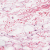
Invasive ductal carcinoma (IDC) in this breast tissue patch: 0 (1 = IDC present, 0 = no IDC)